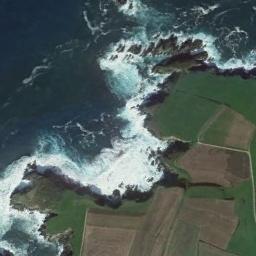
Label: beach